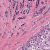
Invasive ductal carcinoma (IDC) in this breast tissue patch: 1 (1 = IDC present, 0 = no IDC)